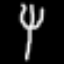
Label: fork